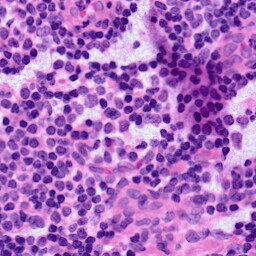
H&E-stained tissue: LymphNode